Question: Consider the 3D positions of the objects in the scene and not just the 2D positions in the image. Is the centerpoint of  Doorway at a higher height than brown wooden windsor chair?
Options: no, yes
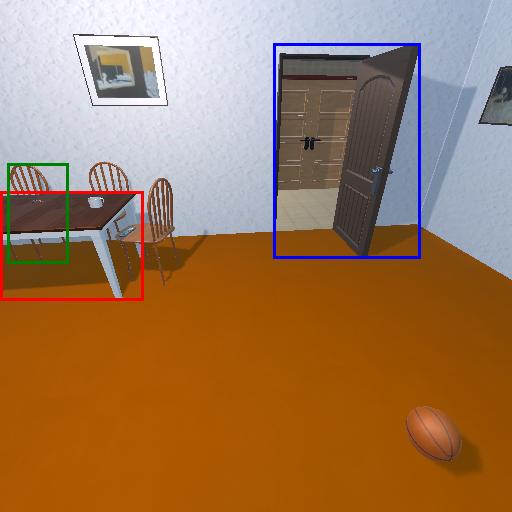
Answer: no